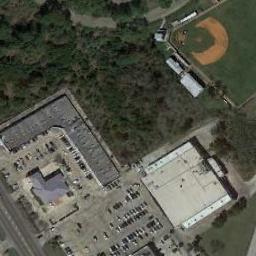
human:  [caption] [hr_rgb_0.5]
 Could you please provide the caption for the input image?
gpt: A baseball diamond is next to a parking lot with lots of cars and many trees .

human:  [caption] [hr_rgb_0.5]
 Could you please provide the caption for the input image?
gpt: There are neat rows of houses near the baseball field .

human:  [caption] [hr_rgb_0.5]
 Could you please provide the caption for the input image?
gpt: A baseball diamond next to a parking lot and some buildings beside .

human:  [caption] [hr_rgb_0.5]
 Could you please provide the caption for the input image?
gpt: There is a baseball diamond in the grass surrounded by parking lots, Forests and houses .

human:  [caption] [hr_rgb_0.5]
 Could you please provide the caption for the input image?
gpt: Many trees are beside the  baseball diamond .